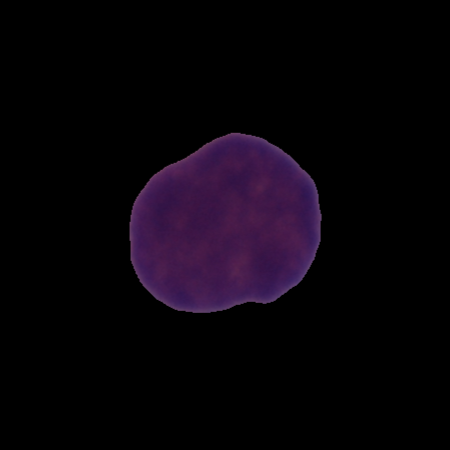
Label: cancer